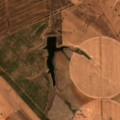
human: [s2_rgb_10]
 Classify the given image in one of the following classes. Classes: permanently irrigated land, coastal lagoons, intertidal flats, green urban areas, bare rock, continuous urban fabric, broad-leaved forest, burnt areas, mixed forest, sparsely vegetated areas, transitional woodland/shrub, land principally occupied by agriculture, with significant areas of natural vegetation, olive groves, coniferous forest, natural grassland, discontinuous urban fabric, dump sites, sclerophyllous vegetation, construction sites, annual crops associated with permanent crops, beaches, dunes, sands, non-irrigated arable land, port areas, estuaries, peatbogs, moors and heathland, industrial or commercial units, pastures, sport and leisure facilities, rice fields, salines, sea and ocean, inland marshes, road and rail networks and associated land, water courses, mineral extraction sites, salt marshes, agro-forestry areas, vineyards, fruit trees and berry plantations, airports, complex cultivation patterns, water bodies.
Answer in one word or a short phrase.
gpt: non-irrigated arable land, permanently irrigated land, olive groves, transitional woodland/shrub